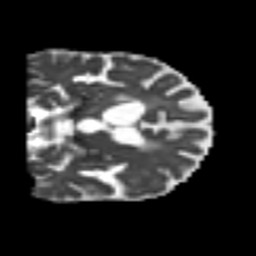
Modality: MD
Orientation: coronal
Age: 77
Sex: male
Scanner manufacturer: siemens
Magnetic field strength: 3 T
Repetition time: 4.999 s
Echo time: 0.07946 s